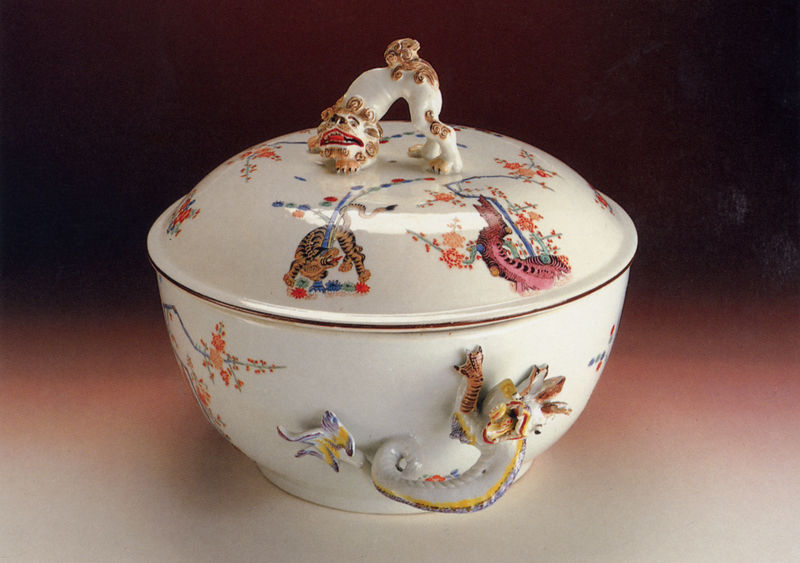
Titel: Terrine aus dem Service mit dem "Gelben Löwen"
Künstler: Johann Joachim Kändler
Standort: Dresden
Institution: Zwinger
Schlagwörter: baum, blau, blätter, vogel, wasser, weiß, bäume, gelb, blume, blumen, bunt, orange, schwarz, blüte, blüten, hund, hunde, rot, tier, tiere, malerei, muster, ornament, schale, schüssel, vögel, zweige, gold, pflanzen, rosa, henkel, keramik, ranken, ton, fell, mähne, relief, topf, farbig, füße, lila, violett, rand, dekor, floral, ornamente, verzierung, glänzend, tee, bemalt, foto, fotografie, griff, becher, deckel, dose, porzellan, orient, plastisch, asien, geschirr, service, asiatisch, mäuler, chinesisch, kunstgewerbe, china, griffe, löwen, maul, fabelwesen, echse, löwe, suppe, terrine, papagei, goldrand, meissen, porzelan, porzellanmalerei, rosenthal, bemalung, kunsthandwerk, grif, glasiert, glasur, behälter, verzierungen, drachen, drache, fot, kessel, monster, henckel, tieger, tiger, feuerwerk, reis, chrysanthemen, chinoiserie, zuckerdose, döschen, tiermotive, chinesisches dekor, papgeien, chinamotive, drachenschwänze, figurengriff, geäß, kanälen - habe nur probleme..., spielt er sie wieder auf zwei, deckeldose, reisschale, porzellandose, weisses gold, dekotr, löwengriff, terrrine